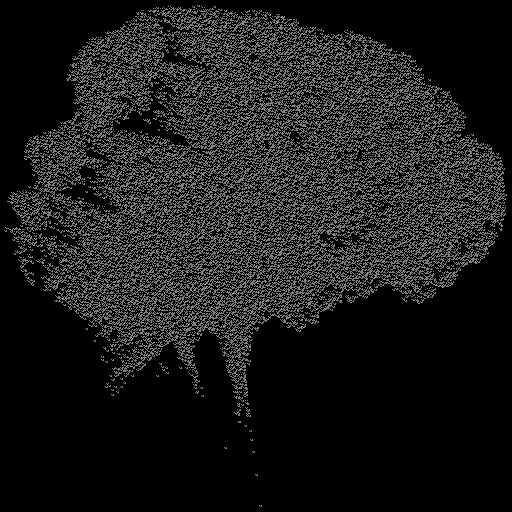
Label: broccoli